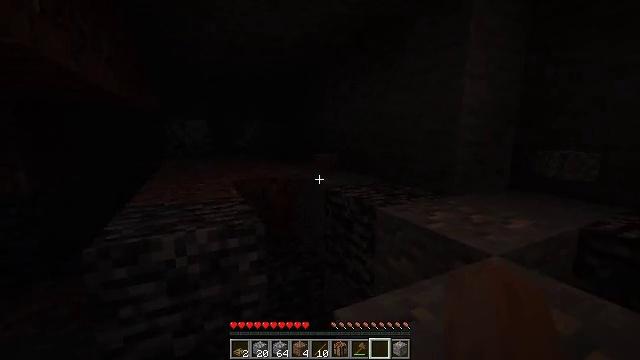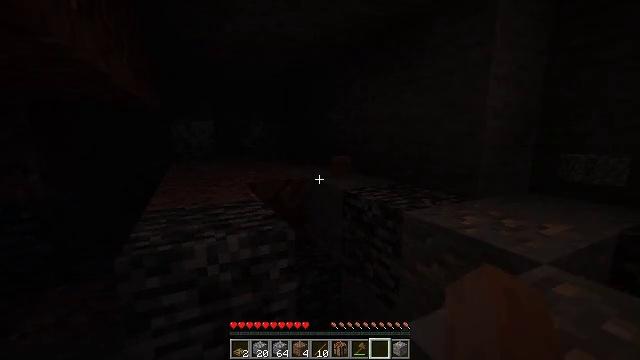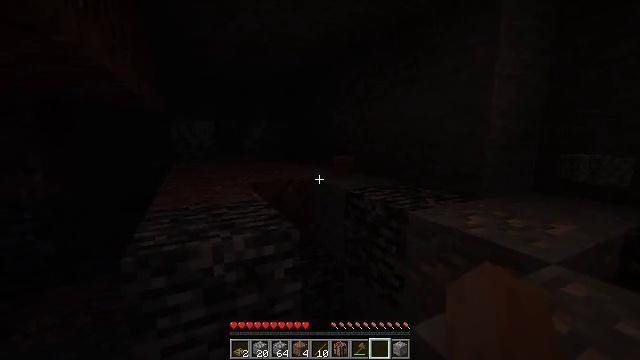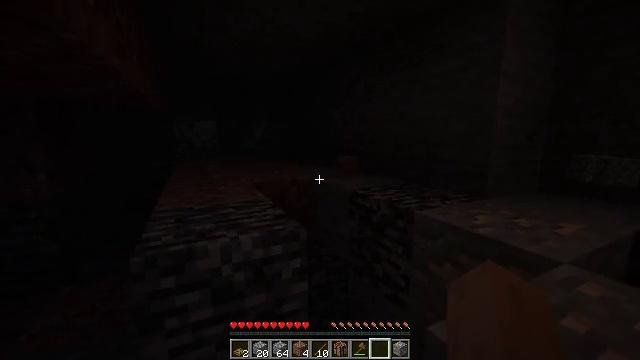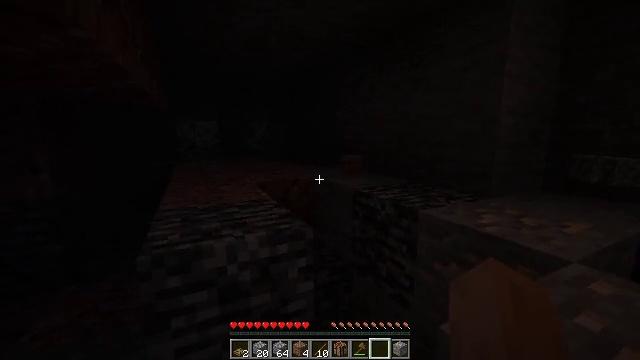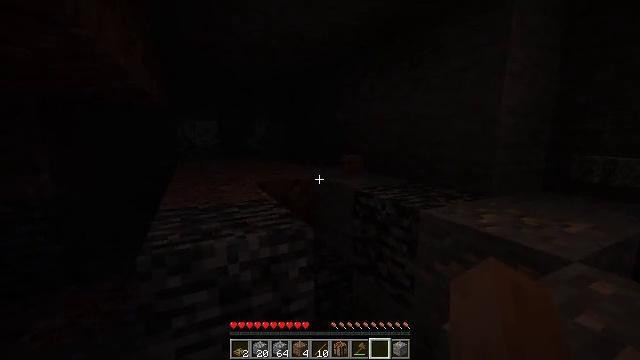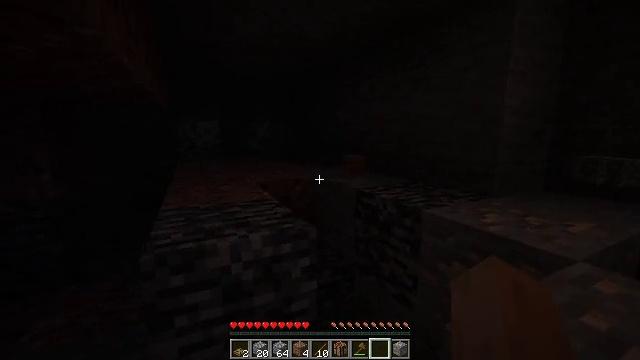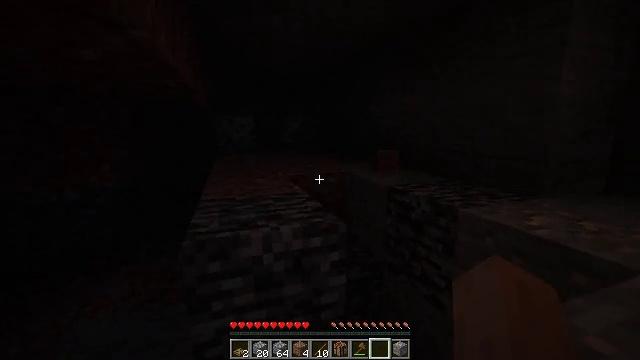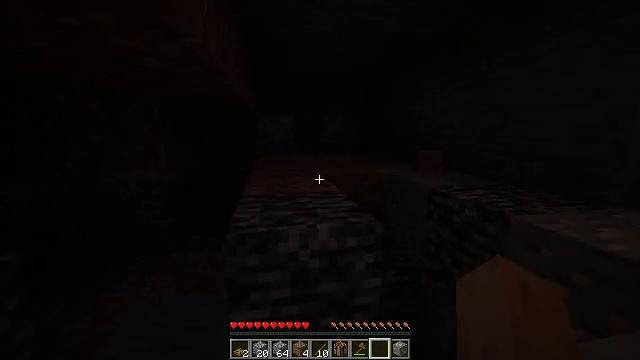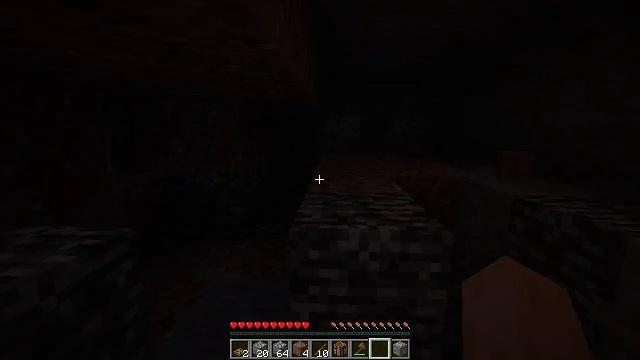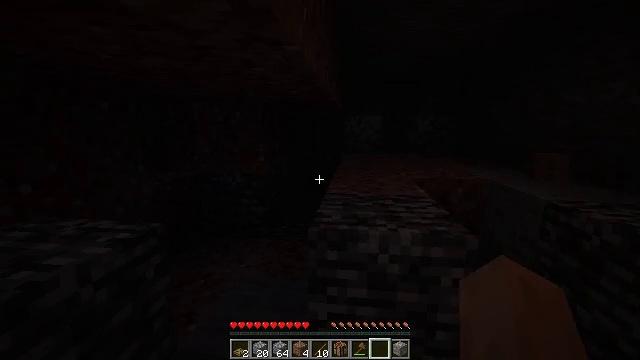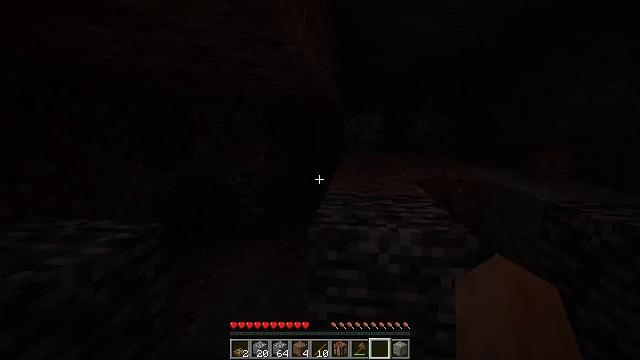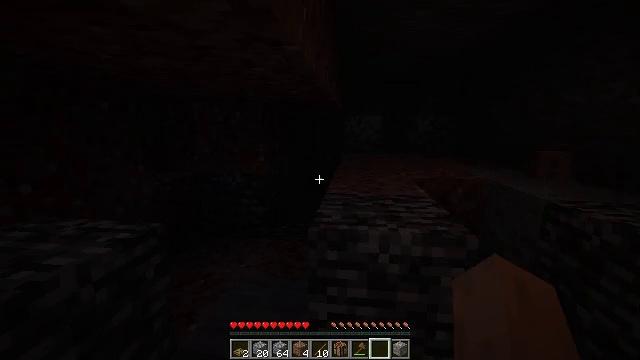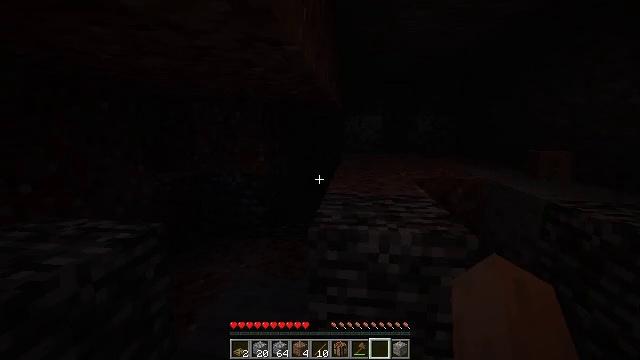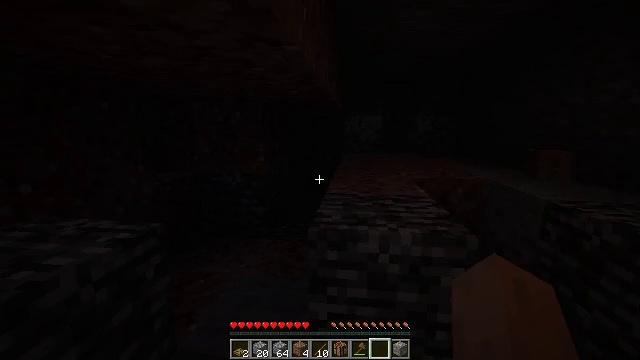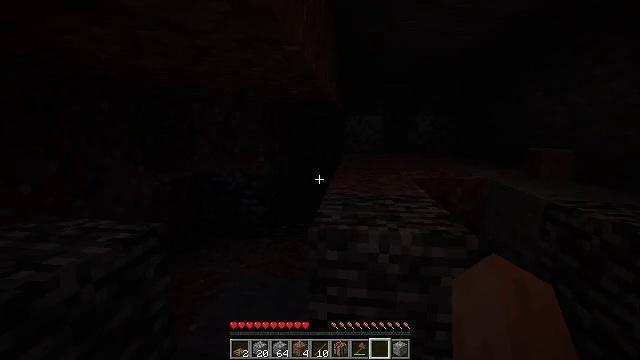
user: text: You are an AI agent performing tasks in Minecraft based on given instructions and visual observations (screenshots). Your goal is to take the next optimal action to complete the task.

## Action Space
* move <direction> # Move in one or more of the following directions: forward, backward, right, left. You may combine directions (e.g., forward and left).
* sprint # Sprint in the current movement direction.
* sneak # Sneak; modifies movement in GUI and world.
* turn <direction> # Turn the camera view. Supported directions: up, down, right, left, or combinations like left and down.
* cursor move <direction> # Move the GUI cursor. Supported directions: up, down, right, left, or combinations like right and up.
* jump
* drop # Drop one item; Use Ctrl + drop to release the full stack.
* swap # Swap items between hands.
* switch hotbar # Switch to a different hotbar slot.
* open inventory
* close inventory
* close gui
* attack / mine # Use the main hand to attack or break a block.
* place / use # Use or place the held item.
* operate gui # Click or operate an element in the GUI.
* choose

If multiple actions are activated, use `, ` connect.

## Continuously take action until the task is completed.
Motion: motion action
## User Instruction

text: craft item air
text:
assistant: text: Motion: no_op
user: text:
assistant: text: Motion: no_op
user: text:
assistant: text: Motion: no_op
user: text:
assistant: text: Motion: no_op
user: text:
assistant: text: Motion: no_op
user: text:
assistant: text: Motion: no_op
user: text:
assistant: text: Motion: turn left and down
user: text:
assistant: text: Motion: turn left
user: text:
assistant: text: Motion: turn left
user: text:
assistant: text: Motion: turn left
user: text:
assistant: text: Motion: no_op
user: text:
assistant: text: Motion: no_op
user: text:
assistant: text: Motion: no_op
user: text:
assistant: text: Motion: no_op
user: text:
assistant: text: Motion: no_op
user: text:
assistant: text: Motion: no_op
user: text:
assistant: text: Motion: no_op
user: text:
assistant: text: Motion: no_op
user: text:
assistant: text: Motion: no_op
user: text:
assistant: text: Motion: move forward
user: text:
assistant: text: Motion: move forward
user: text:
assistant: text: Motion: move forward
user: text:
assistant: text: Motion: no_op
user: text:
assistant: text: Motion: no_op
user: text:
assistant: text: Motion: no_op
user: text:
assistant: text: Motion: no_op
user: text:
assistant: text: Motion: no_op
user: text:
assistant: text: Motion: no_op
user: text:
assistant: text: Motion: no_op
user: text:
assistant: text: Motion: no_op